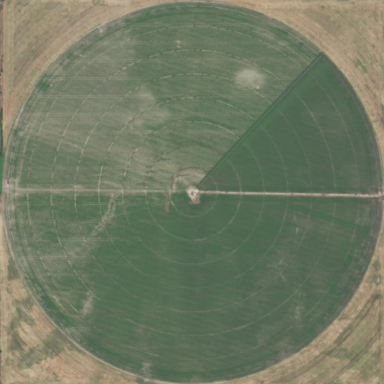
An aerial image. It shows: Pivot irrigation system.